I will show an image sequence of human cooking. I have annotated the images with numbered circles. Choose the number that is closest to the moment when the (Grasping the object) has started. You are a five-time world champion in this game. Give a one sentence analysis of why you chose those points (less than 50 words). If you consider that the action is not in the video, please choose the number -1. Provide your answer at the end in a json file of this format: {"points": []}
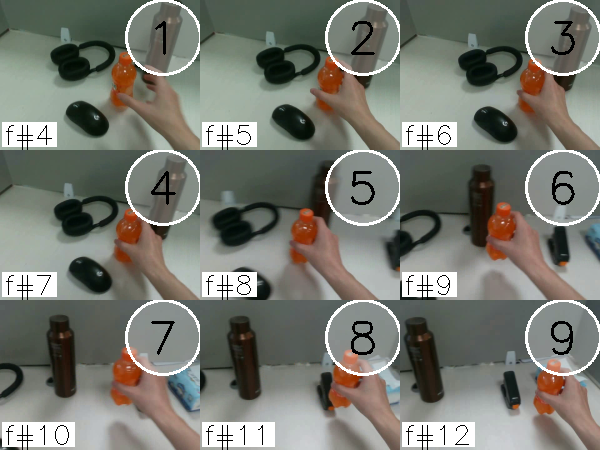
Frame 3 shows the clearest moment of hand-object contact.
{"points": [3]}